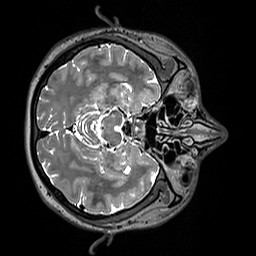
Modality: T2w
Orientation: axial
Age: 25
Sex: female
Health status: healthy
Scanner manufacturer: siemens
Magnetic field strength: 3 T
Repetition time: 3.2 s
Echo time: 0.412 s